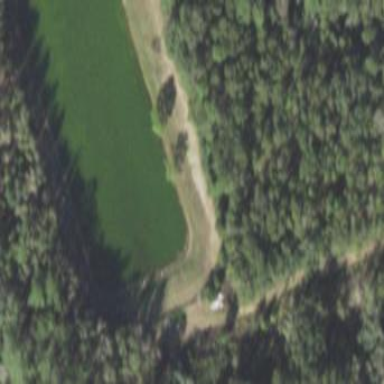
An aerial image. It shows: Pond surrounded by natural water.